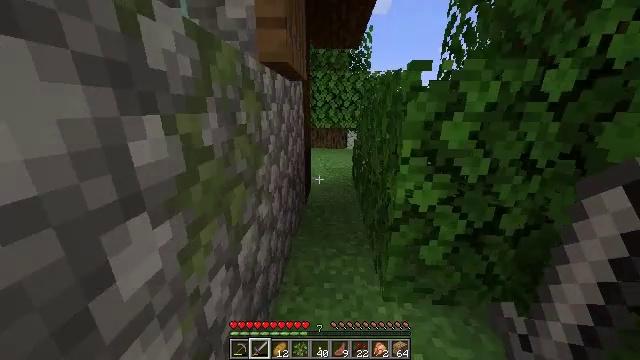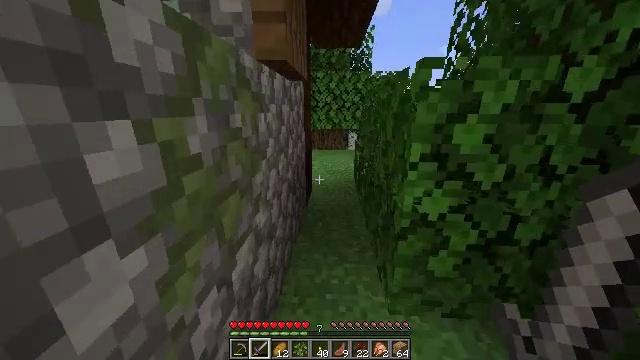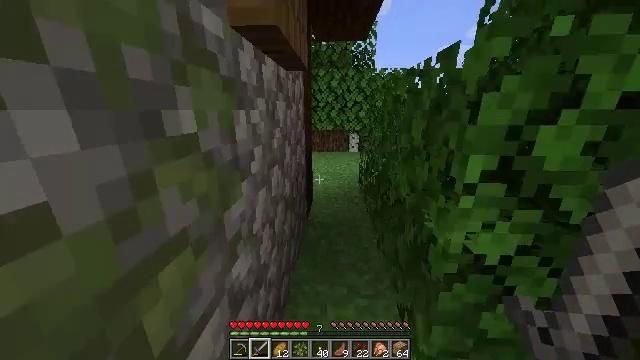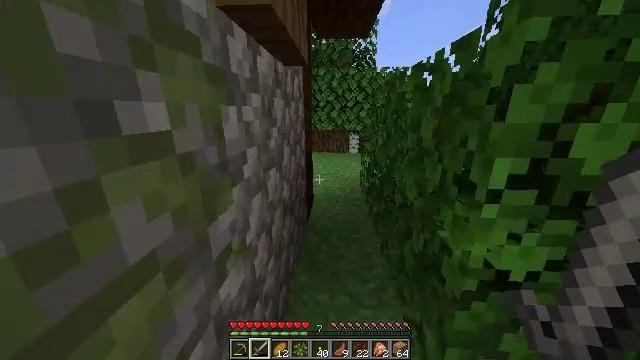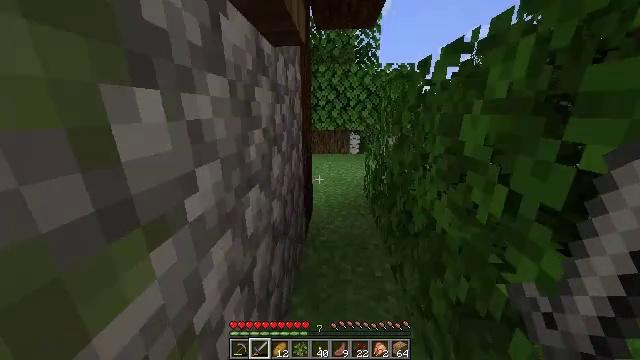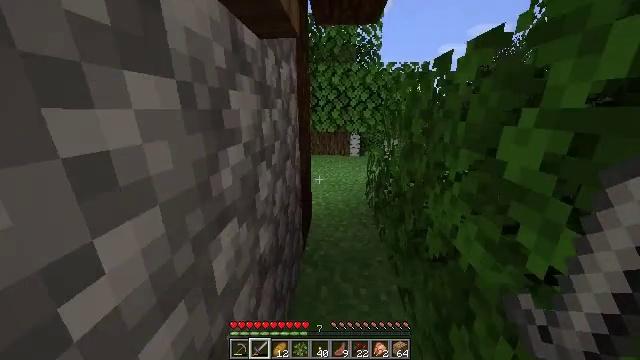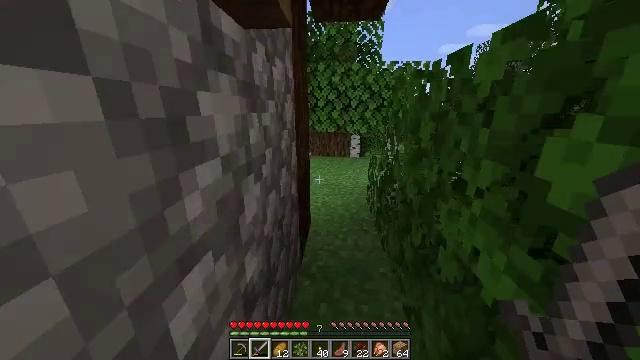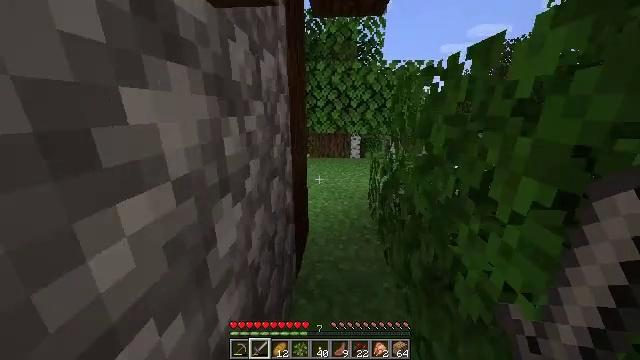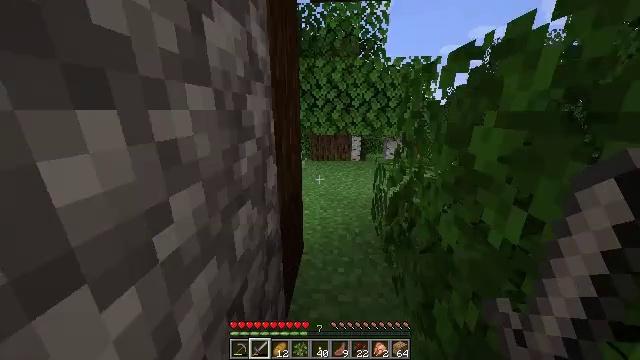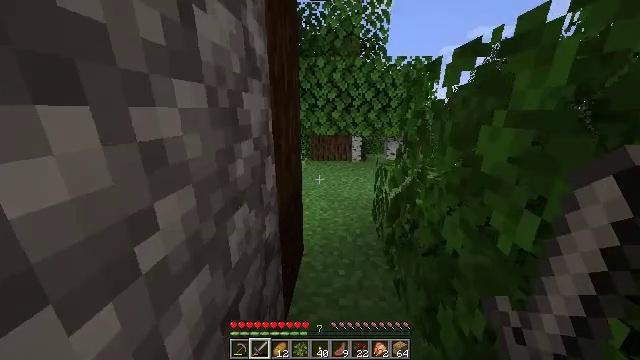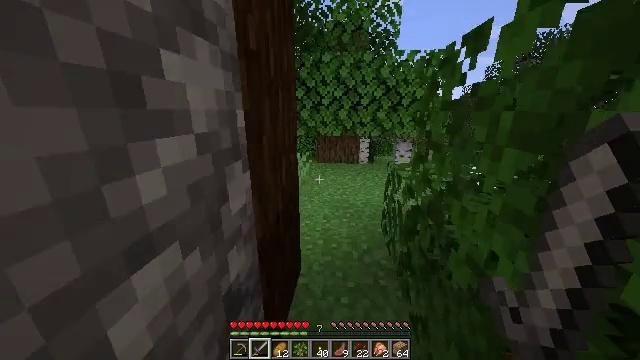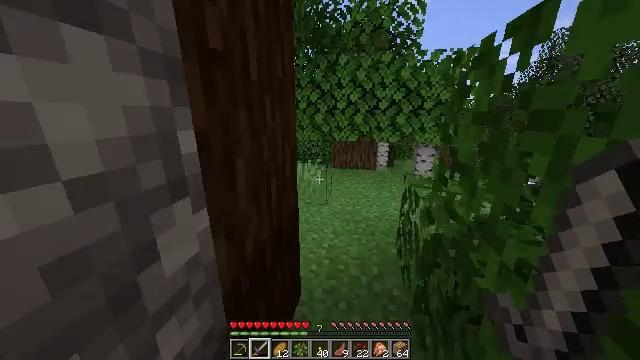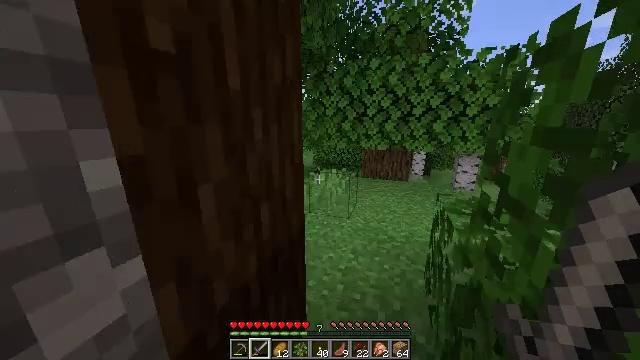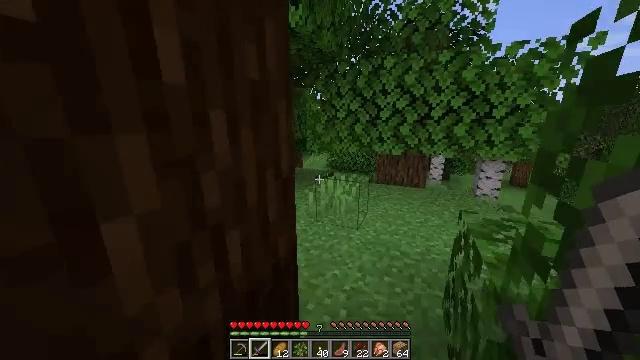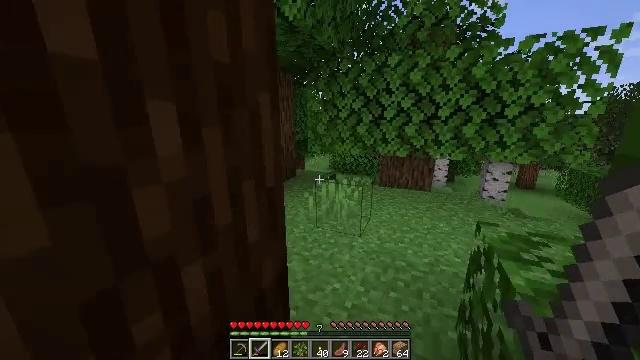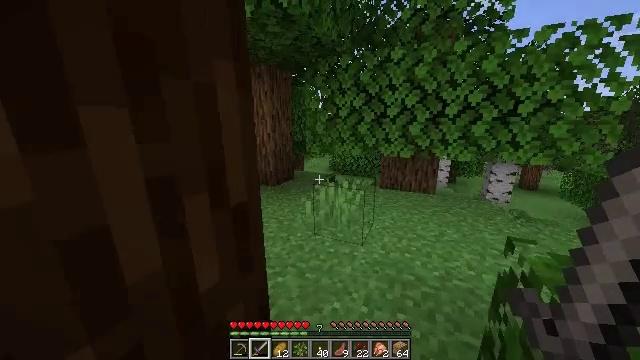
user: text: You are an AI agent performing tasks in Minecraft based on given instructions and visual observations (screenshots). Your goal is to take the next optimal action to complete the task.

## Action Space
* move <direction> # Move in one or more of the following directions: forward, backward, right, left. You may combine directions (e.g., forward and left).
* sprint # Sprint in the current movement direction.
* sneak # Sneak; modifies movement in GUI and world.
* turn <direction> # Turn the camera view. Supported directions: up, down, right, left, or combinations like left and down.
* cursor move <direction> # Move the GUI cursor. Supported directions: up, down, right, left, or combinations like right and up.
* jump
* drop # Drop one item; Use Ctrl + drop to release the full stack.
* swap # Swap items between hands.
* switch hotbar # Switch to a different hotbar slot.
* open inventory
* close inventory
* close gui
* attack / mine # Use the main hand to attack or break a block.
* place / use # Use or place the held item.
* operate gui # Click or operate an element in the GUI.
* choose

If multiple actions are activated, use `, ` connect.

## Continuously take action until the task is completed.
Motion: motion action
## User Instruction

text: Remove oak leaves from branches.
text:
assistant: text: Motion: move forward, sprint
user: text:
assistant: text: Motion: move forward, sprint
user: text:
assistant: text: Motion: move forward, sprint
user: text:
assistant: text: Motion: move forward, sprint
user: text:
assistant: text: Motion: move forward, sprint
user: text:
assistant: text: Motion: move forward, sprint
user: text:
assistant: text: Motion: move forward, sprint
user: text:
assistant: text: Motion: move forward, sprint
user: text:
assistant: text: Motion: move forward, sprint
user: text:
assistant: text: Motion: move forward and move right, sprint, turn left
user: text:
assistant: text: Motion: move forward and move right, sprint, turn left
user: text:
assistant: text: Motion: move forward and move right, sprint, turn left and up
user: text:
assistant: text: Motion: move forward, sprint, turn left
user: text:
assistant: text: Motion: move forward, sprint
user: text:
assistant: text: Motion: move forward, sprint
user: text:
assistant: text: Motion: move forward, sprint
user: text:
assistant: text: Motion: move forward, sprint
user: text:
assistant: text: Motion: move forward, sprint, turn left
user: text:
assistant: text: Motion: move forward, sprint, turn left
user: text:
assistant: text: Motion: move forward, sprint, turn left
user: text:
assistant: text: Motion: move forward, sprint, turn left
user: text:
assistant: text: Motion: move forward, sprint, turn left
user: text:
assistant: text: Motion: move forward, sprint, turn left
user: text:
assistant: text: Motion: move forward, sprint, turn left
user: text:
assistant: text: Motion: move forward and move left, sprint, turn left
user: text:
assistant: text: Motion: move forward and move left, sprint
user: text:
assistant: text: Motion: move forward and move left, sprint, turn left
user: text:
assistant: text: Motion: move forward, sprint, turn left
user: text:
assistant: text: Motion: move forward, sprint, turn left
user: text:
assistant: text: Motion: move forward, sprint